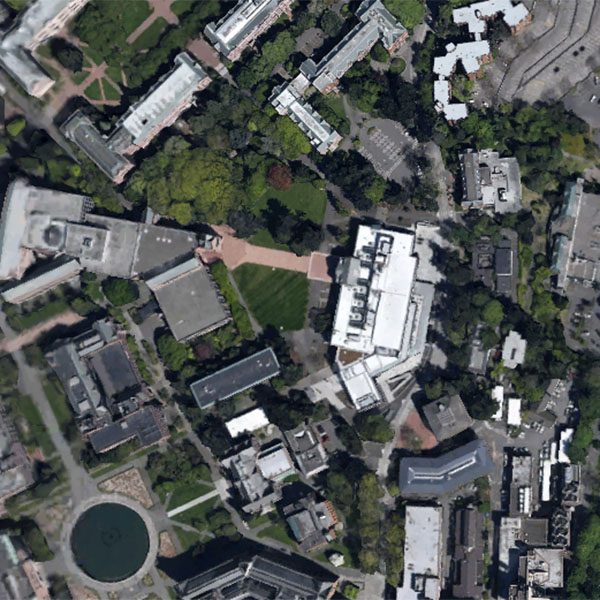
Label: School